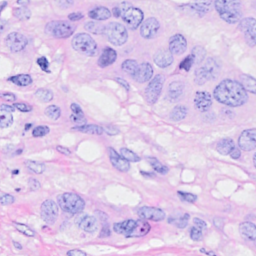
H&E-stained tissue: Breast